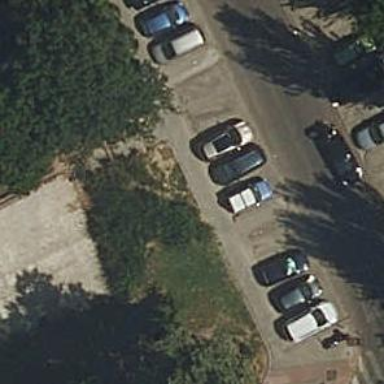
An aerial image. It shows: Sidewalk along the footway.